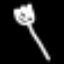
Label: fork